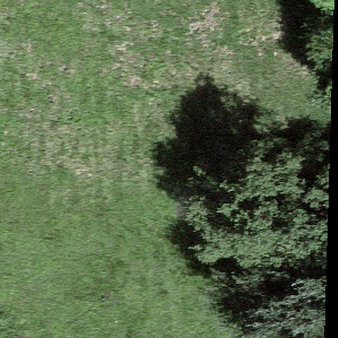
Label: other